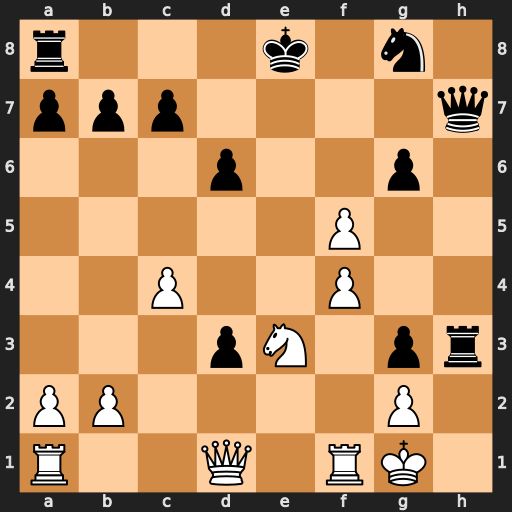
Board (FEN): r3k1n1/ppp4q/3p2p1/5P2/2P2P2/3pN1pr/PP4P1/R2Q1RK1
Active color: w
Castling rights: q
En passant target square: -
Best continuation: gxh3 Qxh3 Qd2